Interaction volume radius: 5 \u00c5
Interaction volume height: 25 \u00c5
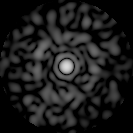
Disorder parameter: 0.8819